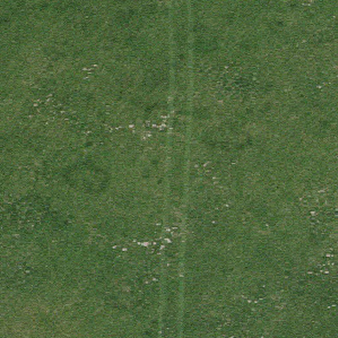
Label: other